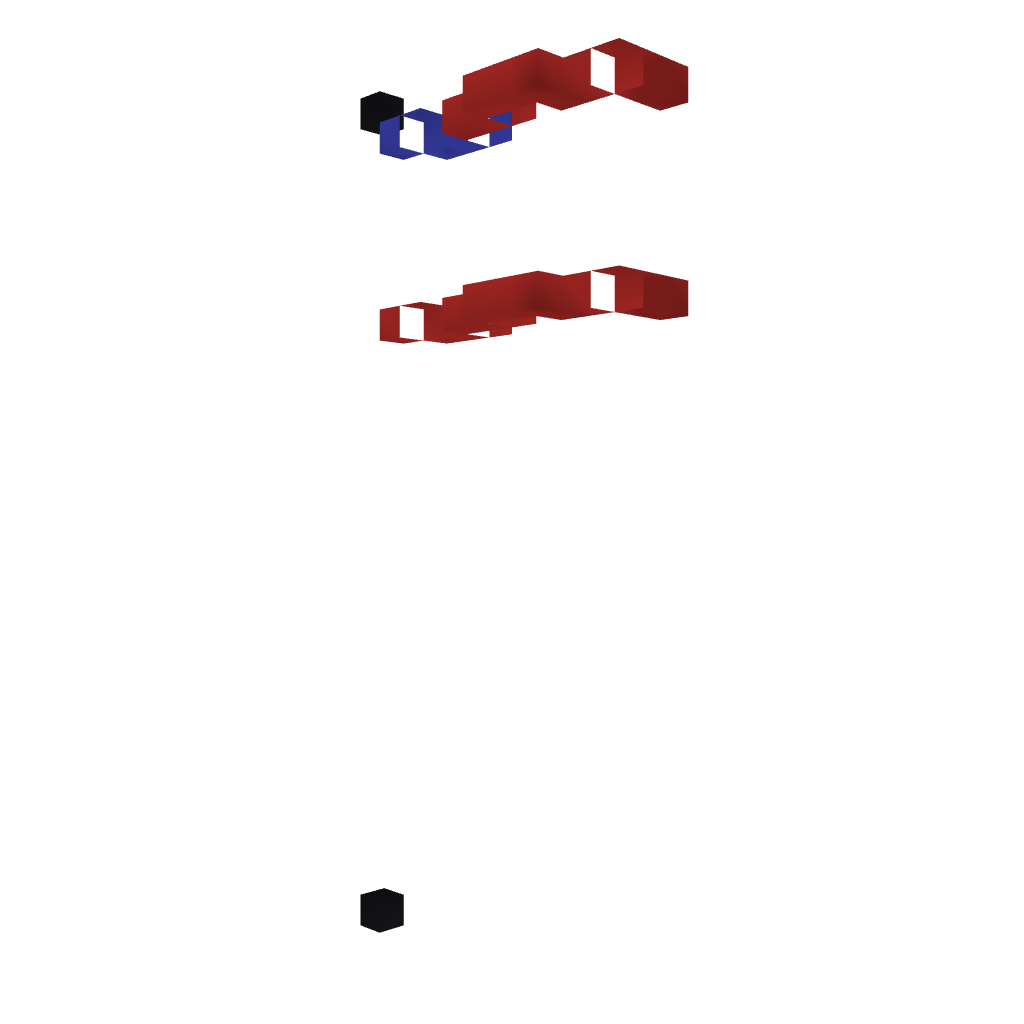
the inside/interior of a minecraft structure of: USA Flag!